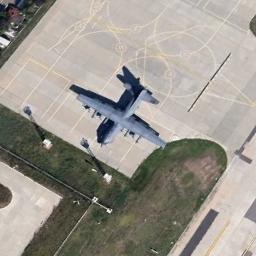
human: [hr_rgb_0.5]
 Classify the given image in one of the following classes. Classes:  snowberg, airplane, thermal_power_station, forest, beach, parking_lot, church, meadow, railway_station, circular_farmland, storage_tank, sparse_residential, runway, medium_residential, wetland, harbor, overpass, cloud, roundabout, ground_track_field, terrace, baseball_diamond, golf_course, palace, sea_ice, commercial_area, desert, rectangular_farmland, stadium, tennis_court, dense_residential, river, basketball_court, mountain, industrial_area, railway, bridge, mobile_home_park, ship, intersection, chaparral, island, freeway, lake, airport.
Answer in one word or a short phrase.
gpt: airplane